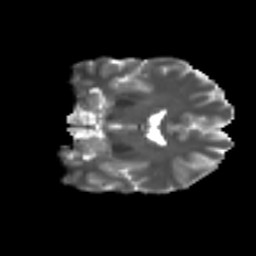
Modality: T2w
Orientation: coronal
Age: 26
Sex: female
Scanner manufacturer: ge
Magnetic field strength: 3 T
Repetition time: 7.8 s
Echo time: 0.0606 s